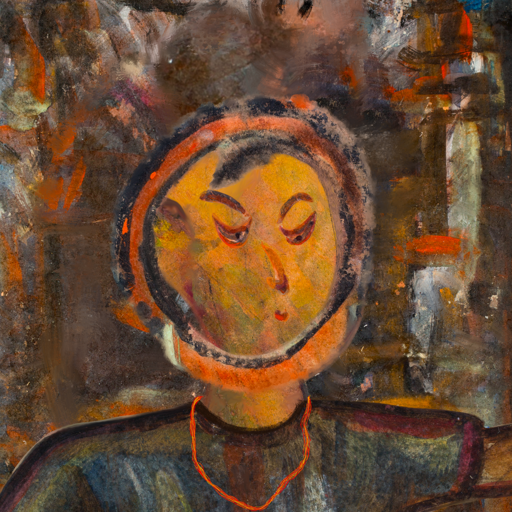
Background: GypsyQueen, Head And Neck Side: Gypsy_Mother, Face Side: Hypocrite, Bust: Mosgoul, Hair Side: Childish, Head Accessory: Blank, Second Necklace: Gypsy_Mother_2, Necklace: Blank, Baby: Blank